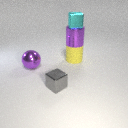
large purple metal cylinder below small cyan metal cube